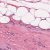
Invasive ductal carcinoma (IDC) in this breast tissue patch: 1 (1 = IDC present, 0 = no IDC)